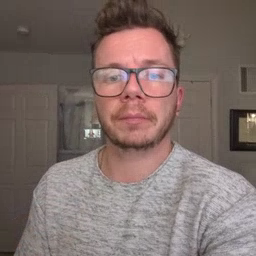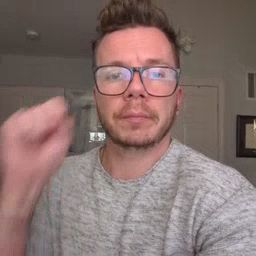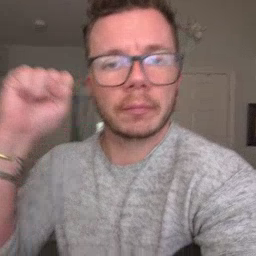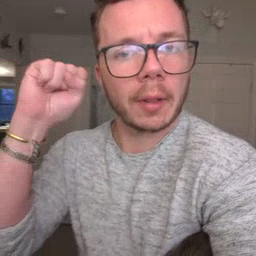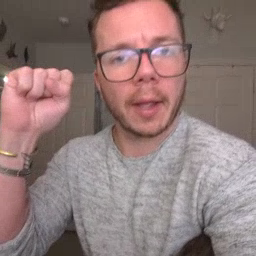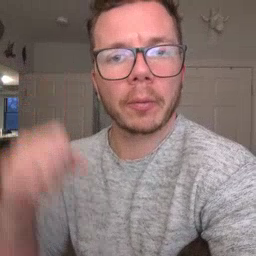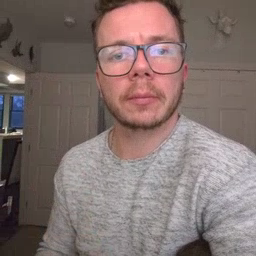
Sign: loud